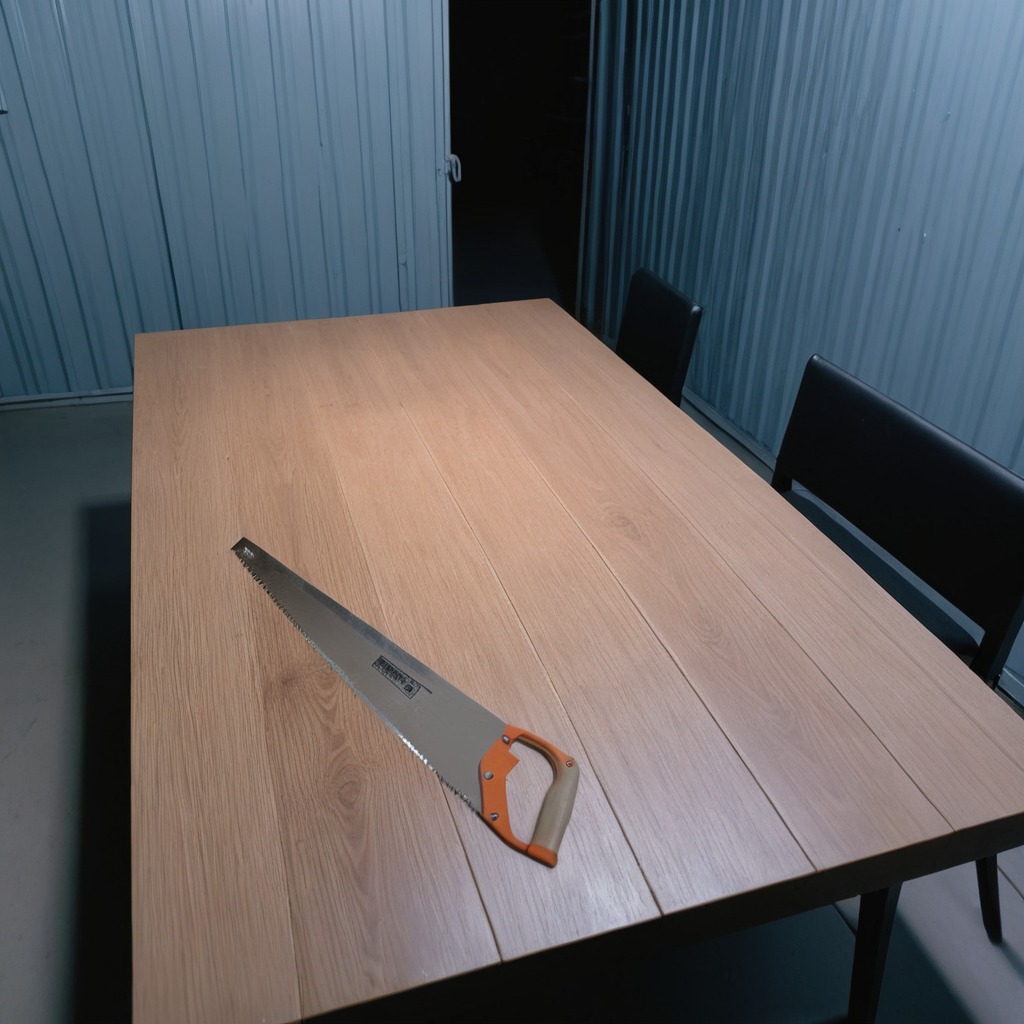
A metal saw is lying on the old table with faint burn marks in a small garage at twilight.